Interaction volume radius: 5 \u00c5
Interaction volume height: 30 \u00c5
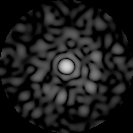
Disorder parameter: 0.8798